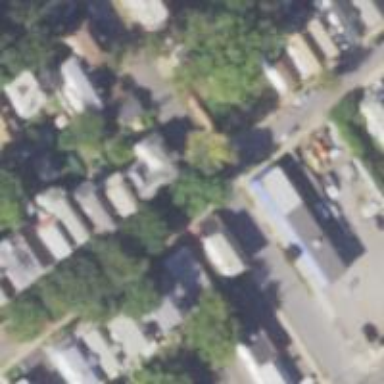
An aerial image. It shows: Convenience shop.